Question: Totally working here:
'''
{"air_date":"(.*)-.*-.*","episodes|(?:episode_|\G)number":(.*?),
'''

<URL>
Java returns: 'java.lang.NumberFormatException: null' in the line 'episodios.add(...)'
'''
[...]
Matcher filter = Pattern.compile("\{"air_date":"(.*)-.*-.*","episodes|(?:episode_|\G)number":(.*?),").matcher(response);
while (filter.find()) {
episodios.add(new Episodio(idSerie, temporada, Integer.parseInt(filter.group(2))));
}
}
'''
Where response is: <URL>
I know it's JSON, and Regex isn't optimal. But it's required (teacher)!
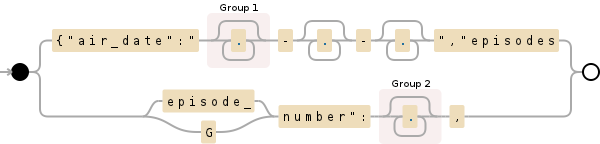
Answer: As you can see in your <URL> first match of your regex is
'''
{"air_date":"2009-03-08","episodes
'''
so you have only match in group 1 ('2009'-03-08 part) but group 2 is empty (which represents 'null') and since you are passing that 'null' to 'Integer.parseInt' yo are getting 'NumberFormatException: null'. To be sure that you are handling match for episodes
'''
episode_number":1,
'''
test if value of group 2 isn't 'null' like
'''
while (filter.find()) {
if (filter.group(1) != null) {
this.ano = Integer.parseInt(filter.group(1));
}
if (filter.group(2) != null) {
episodios.add(new Episodio(idSerie, temporada, Integer.parseInt(filter.group(2))));
}
}
'''
---
But in real world you shouldn't parse JSon with regex, but with proper parser like GSon, Jackson. Here is example of how you can do it with GSon.
'''
String data = new Scanner(new File("input.txt")).useDelimiter("\A").next();
Gson gson = new Gson();
Season season = gson.fromJson(data, Season.class);
//test
System.out.println(season.getName());
System.out.println("-------");
for (Episode ep : season.getEpisodes())
System.out.println(ep.getEpisode_number()+" "+ep.getName());
'''
Output:
'''
Season 2
-------
1 Seven Thirty-Seven
2 Grilled
3 Bit by a Dead Bee
4 Down
5 Breakage
6 Peekaboo
7 Negro Y Azul
8 Better Call Saul
9 4 Days Out
10 Over
11 Mandala
12 Phoenix
13 ABQ
'''
---
used classes
'''
public class Episode {
private String air_date;
private Integer episode_number;
private String name;
private String overview;
private String still_path;
private Double vote_average;
private Integer vote_count;
//getters & setters
}
'''
'''
public class Season {
private String air_date;
private List<Episode> episodes = new ArrayList<Episode>();
private String name;
private String overview;
private Integer id;
private String poster_path;
private Integer season_number;
private String additionalProperties;
//getters & setters
}
'''